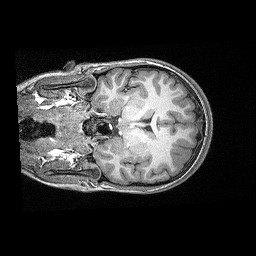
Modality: T1w
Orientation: coronal
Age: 13
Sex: female
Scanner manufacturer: siemens
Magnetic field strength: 3 T
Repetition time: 2.4 s
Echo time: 0.00313 s